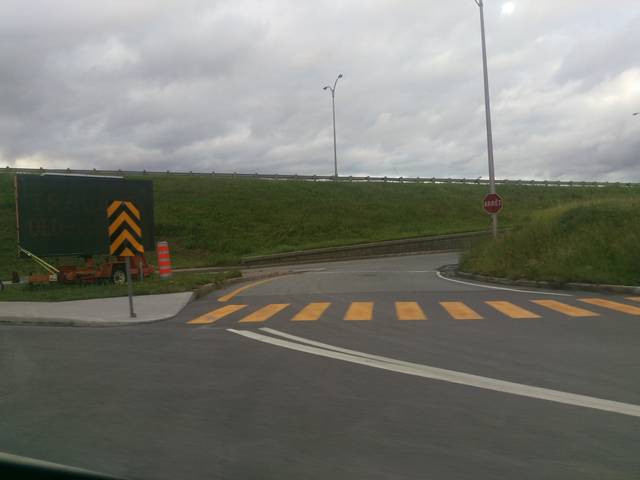
Region: Canada
Coordinates: 45.461, -75.741